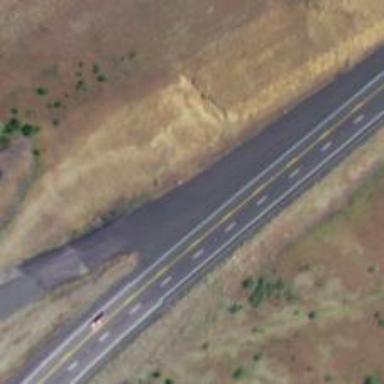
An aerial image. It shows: Escape road.